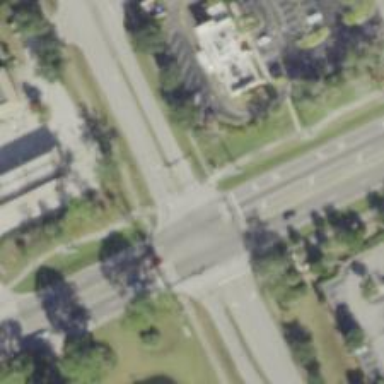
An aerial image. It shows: Marked crossing on the road.